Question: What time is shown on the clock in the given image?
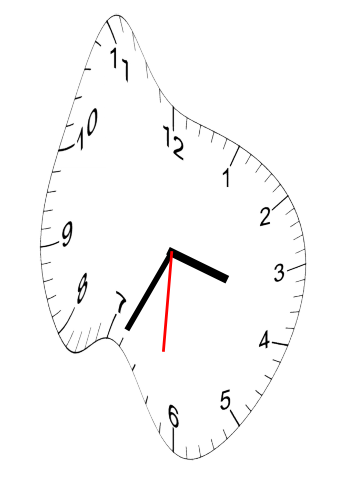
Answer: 03:34:31